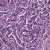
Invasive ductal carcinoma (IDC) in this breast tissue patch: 1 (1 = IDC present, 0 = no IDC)